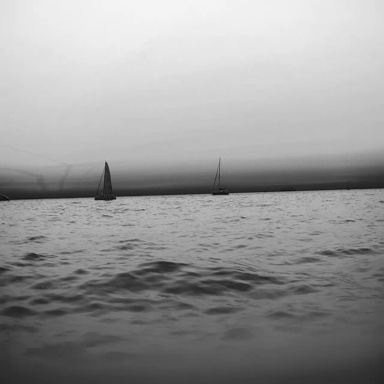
There are two sailboats in the infrared image.